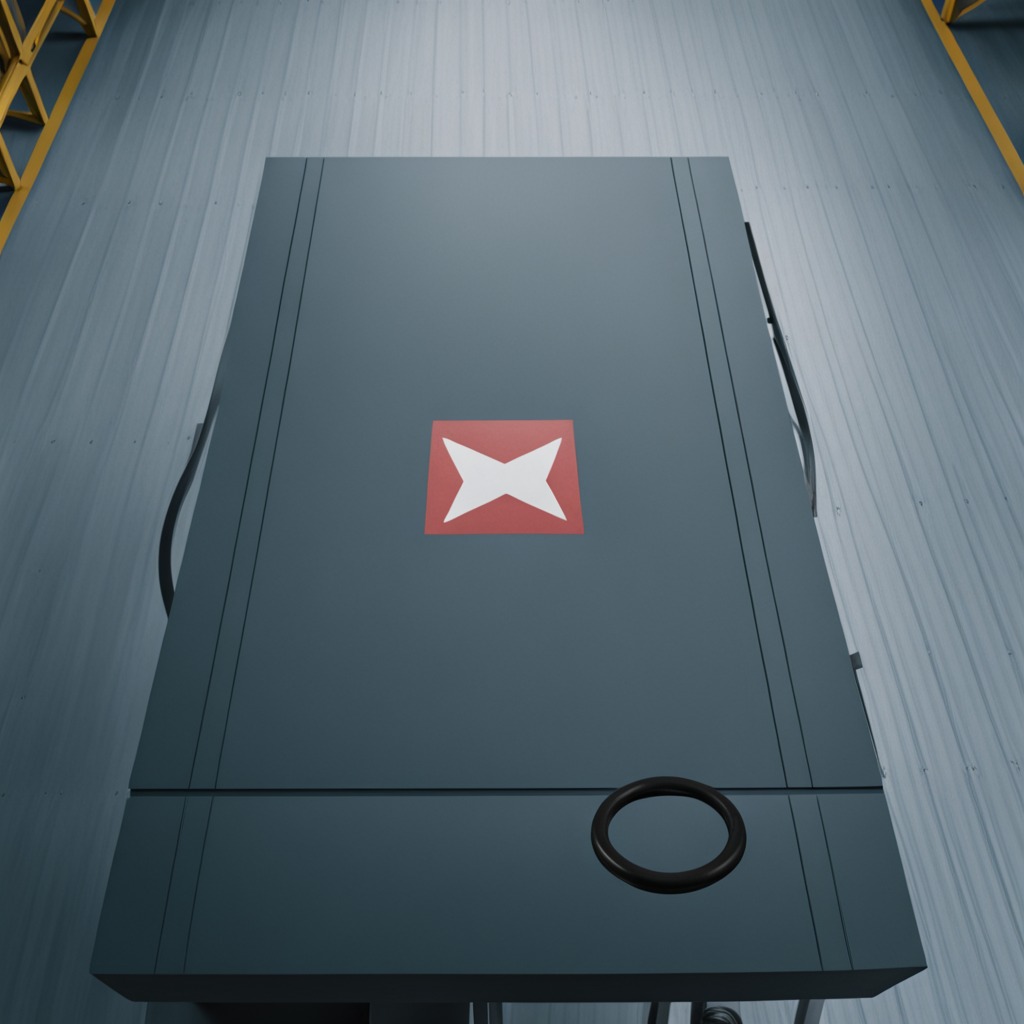
A rubber O-ring is lying on the toolbox surface in an airplane hangar workshop.